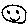
Label: smiley face